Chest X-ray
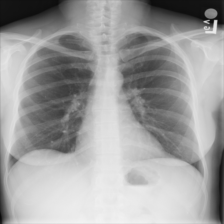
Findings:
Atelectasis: negative
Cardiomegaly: negative
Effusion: negative
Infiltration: negative
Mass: negative
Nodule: negative
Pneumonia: negative
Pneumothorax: negative
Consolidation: negative
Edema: negative
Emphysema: negative
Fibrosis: negative
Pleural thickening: negative
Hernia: negative